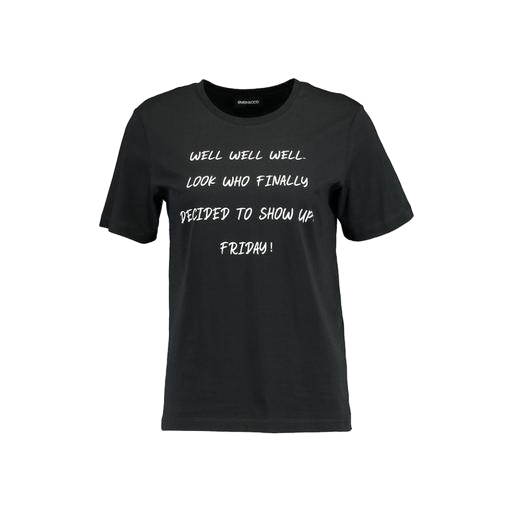
friday t-shirt, black well tee, black printed sayings t-shirt, white background